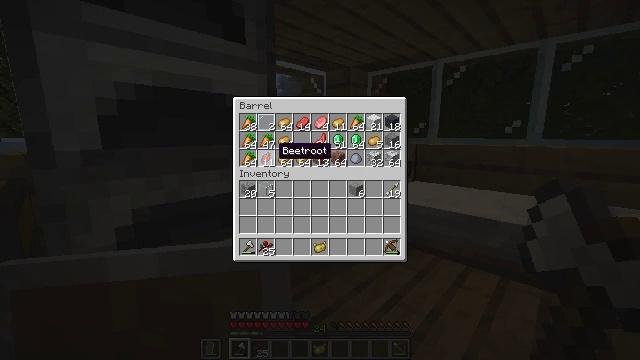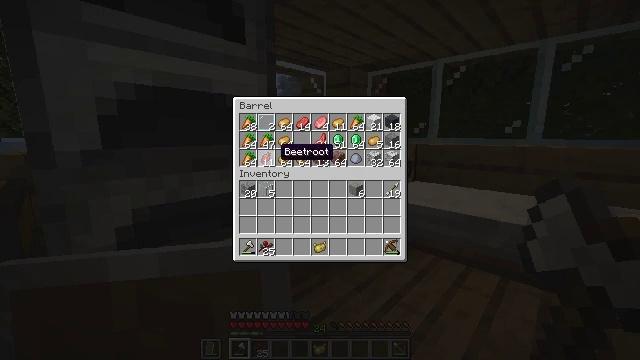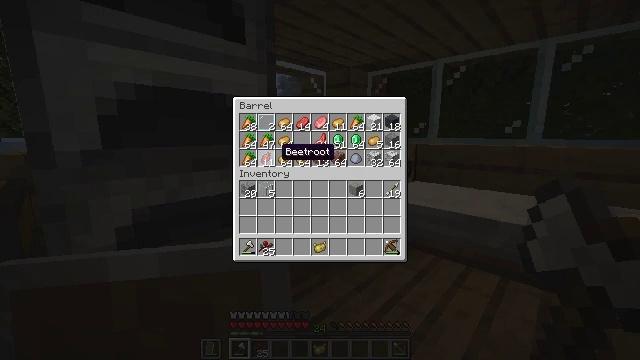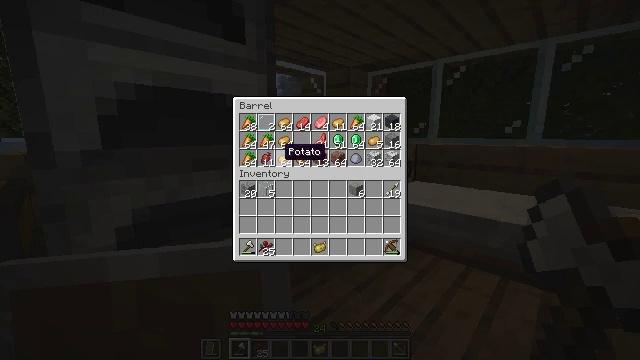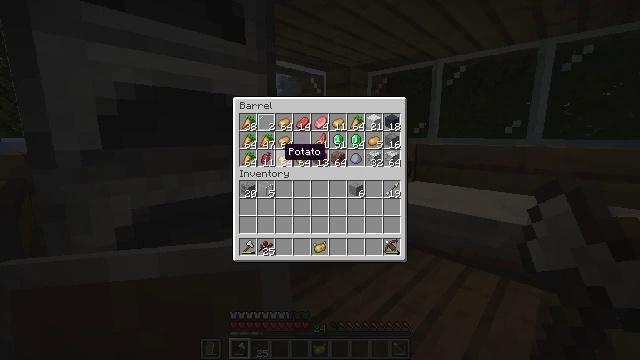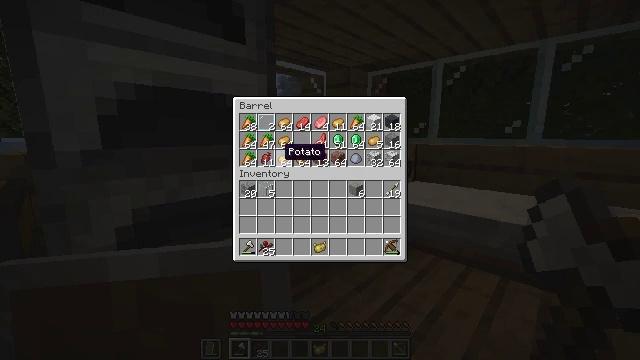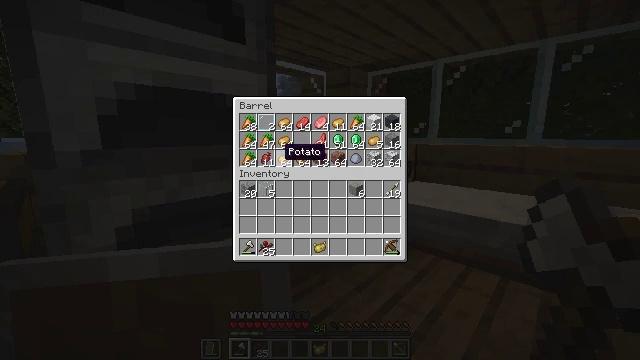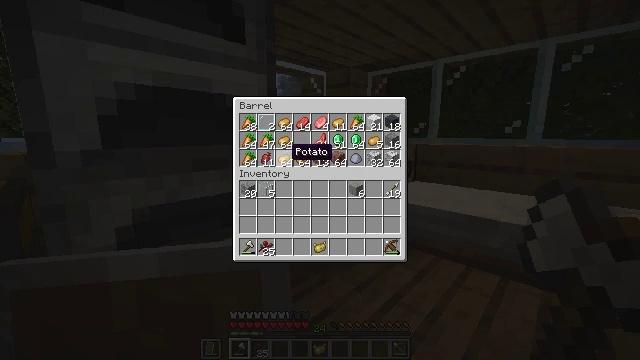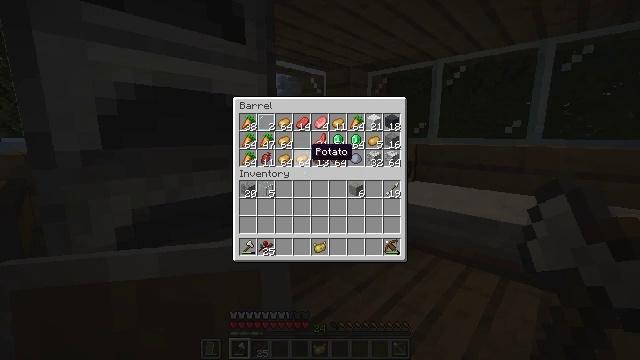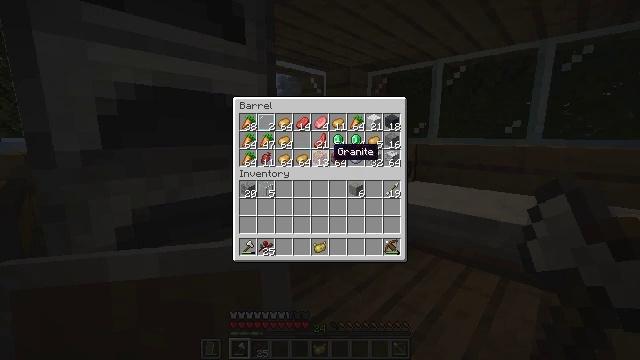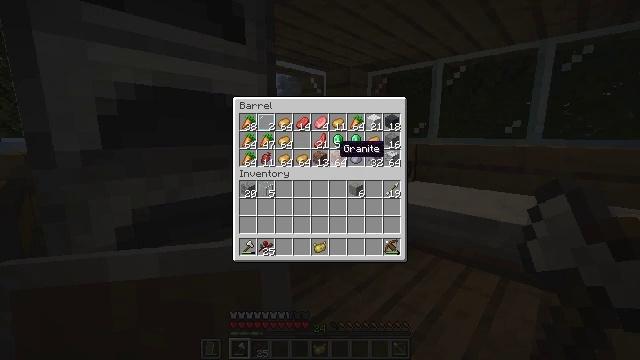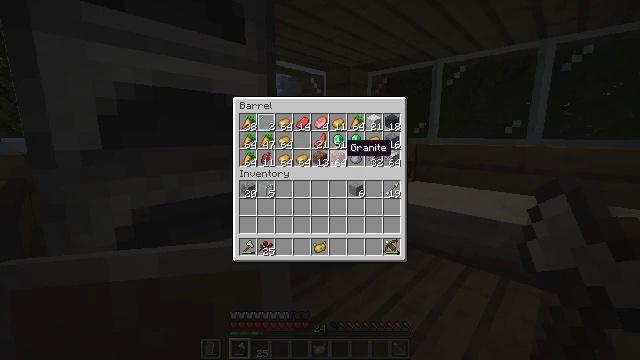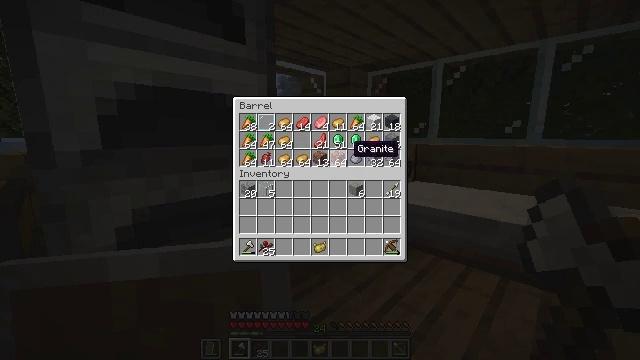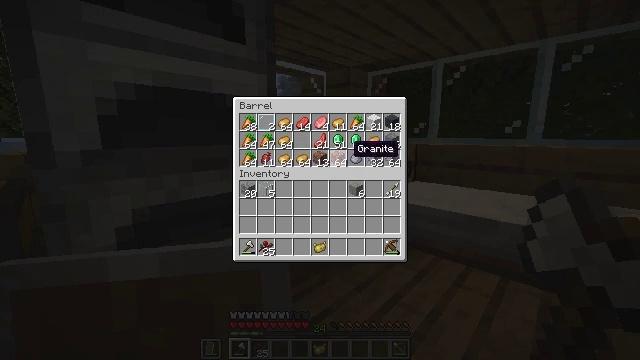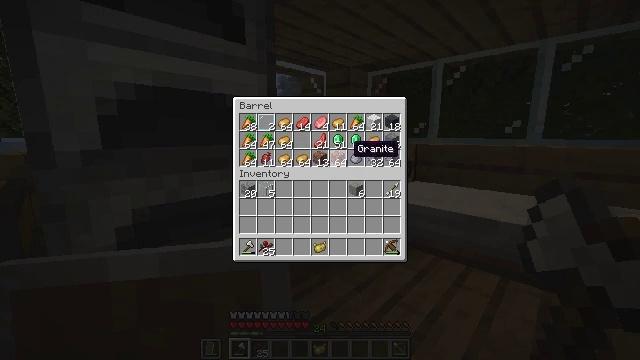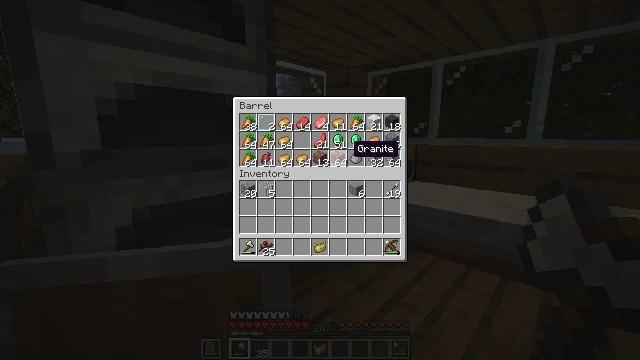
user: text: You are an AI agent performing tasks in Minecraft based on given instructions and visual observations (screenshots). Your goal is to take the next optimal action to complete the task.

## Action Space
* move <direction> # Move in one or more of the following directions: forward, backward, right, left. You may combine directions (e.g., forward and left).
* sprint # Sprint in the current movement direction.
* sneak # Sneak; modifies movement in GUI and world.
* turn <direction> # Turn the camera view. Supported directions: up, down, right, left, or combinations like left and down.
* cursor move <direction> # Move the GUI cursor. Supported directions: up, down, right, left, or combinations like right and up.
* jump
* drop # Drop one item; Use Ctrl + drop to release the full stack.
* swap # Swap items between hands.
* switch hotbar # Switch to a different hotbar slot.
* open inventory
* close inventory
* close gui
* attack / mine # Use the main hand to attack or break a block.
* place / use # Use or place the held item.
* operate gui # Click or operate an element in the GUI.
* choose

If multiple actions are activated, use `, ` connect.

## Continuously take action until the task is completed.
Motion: motion action
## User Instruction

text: Remove a poisonous potato from the inventory.
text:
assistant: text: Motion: no_op
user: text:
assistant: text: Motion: no_op
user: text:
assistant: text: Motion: no_op
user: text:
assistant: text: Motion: no_op
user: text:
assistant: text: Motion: no_op
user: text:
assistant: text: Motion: no_op
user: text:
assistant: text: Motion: no_op
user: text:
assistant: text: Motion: cursor move right
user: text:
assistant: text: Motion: cursor move right
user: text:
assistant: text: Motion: no_op
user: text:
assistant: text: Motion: cursor move right
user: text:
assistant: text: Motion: cursor move right
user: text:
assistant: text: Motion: no_op
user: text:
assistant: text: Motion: no_op
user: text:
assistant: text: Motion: no_op
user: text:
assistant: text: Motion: no_op
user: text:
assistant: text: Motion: no_op
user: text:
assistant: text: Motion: cursor move left
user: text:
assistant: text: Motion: cursor move left
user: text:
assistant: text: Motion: no_op
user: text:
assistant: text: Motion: no_op
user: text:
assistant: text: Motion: no_op
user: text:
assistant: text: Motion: cursor move left, close inventory
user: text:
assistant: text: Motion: turn left, close inventory
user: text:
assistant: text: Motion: turn left and down
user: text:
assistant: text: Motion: turn left and down
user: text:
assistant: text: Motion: turn left and up
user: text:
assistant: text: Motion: move left
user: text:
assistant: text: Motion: move forward and move left
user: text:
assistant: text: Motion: move forward and move left